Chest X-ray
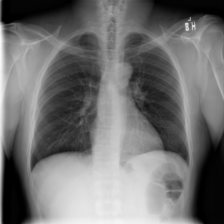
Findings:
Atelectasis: negative
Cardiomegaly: negative
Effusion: negative
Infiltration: negative
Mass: negative
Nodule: negative
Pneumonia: negative
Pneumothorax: negative
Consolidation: negative
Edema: negative
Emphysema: negative
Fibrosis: negative
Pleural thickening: negative
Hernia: negative